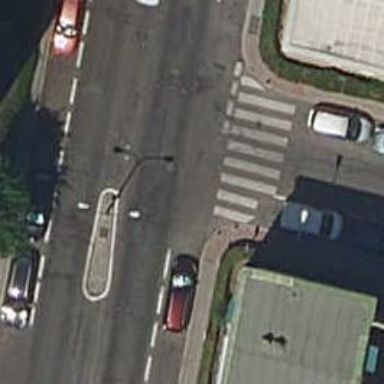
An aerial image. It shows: Bollard.